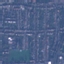
Land use / land cover: Residential